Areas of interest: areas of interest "Postal Bureau"
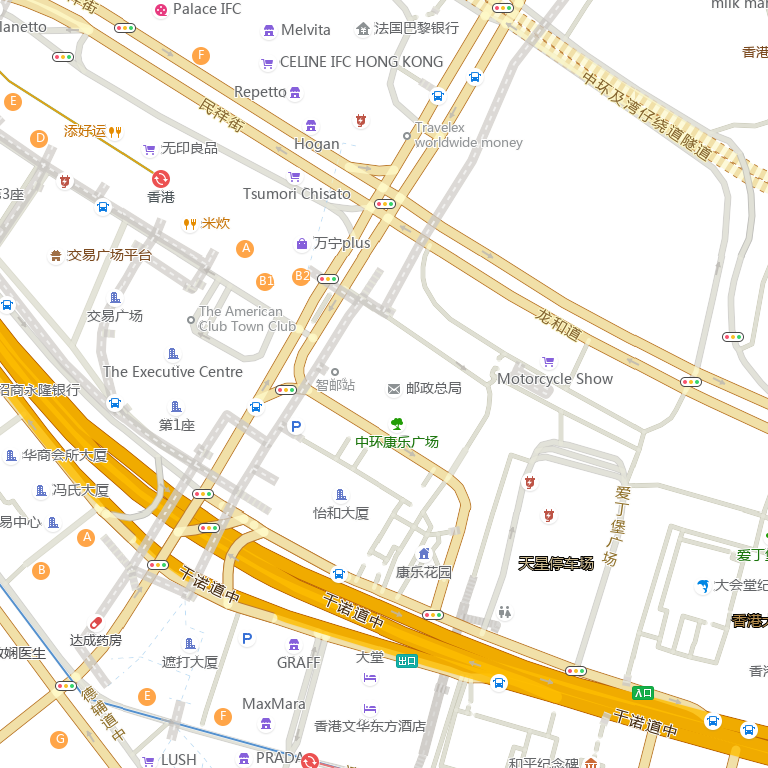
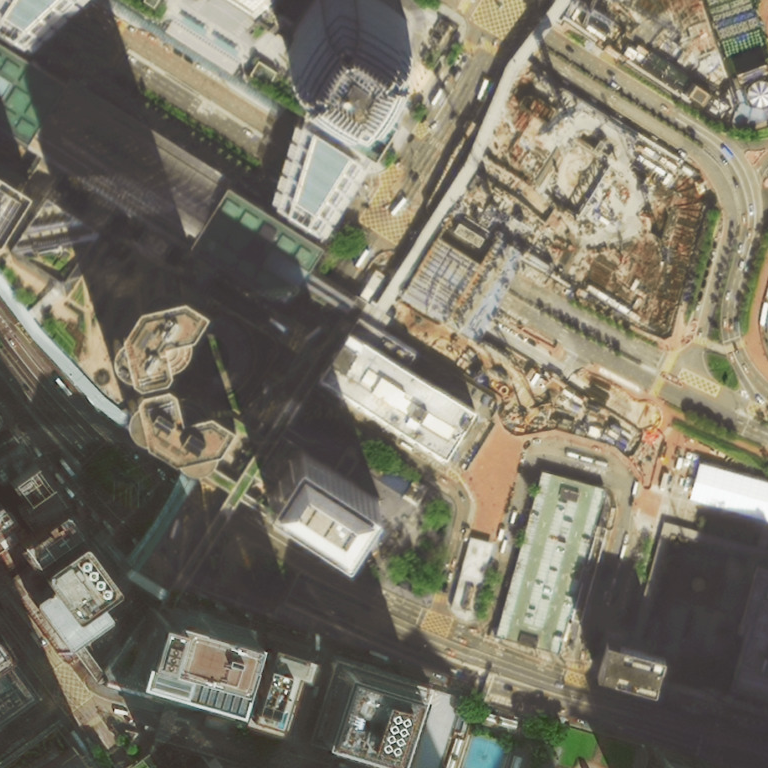